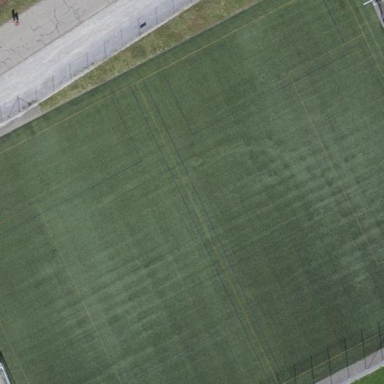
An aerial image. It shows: Soccer pitch for outdoor sports and leisure activities.